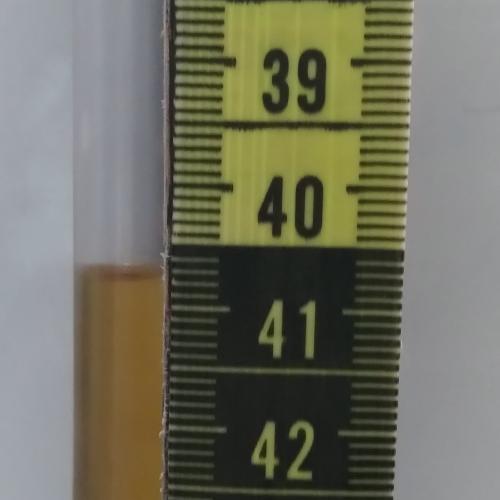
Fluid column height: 40.8 cm